Question: http://www.google.com/url?sa=t&rct=j&q=jdt_fundamentals&source=web&cd=1&ved=0CDIQFjAA&url=http%3A%2F%2Fwww.eclipsecon.org%2F2008%2Fsub%2Fattachments%2FJDT_fundamentals.ppt">JDT Tutorial an example code to get the type hierarchy using JDT.

How can I set the region (=set of java Elements) parameter?
When I have code A that has SubClass B, and SuperClass C. How can I set the region?
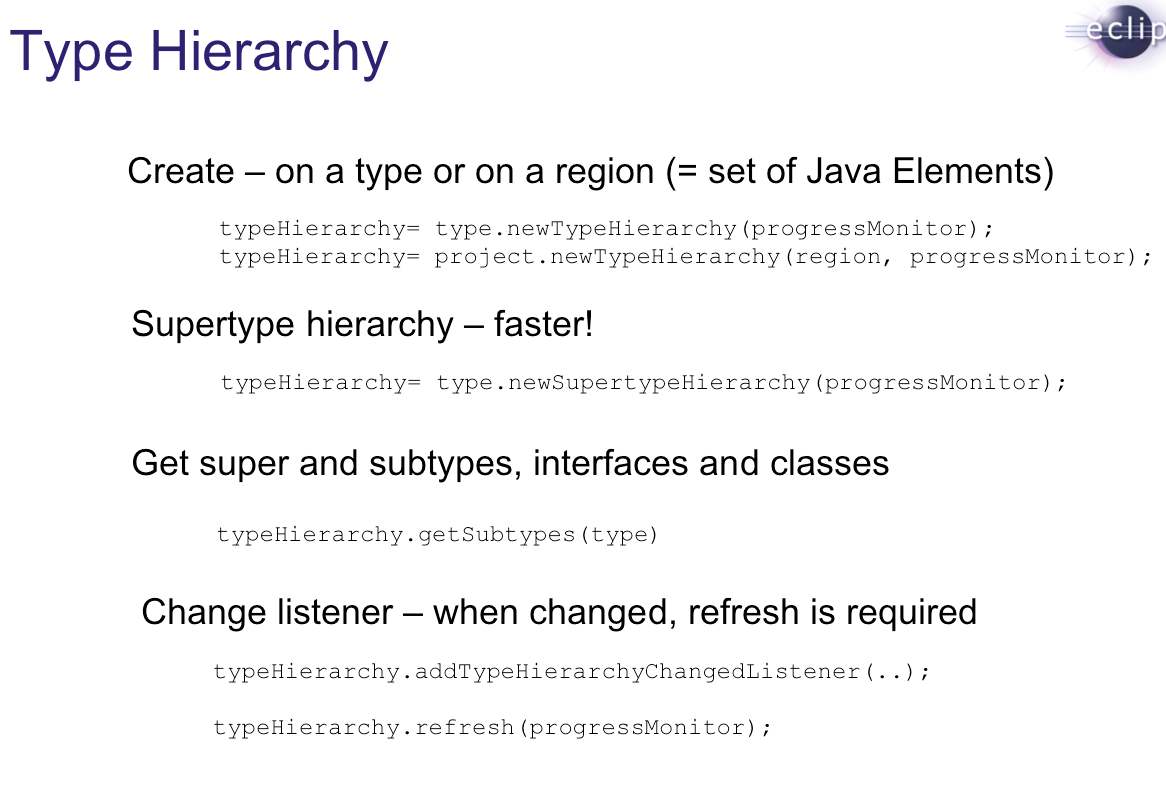
Answer: This code that I got hint from <URL> works fine.
'''
IRegion region = JavaCore.newRegion();
for (IJavaElement i : javaProject.getPackageFragmentRoots())
{
String elementName = i.getElementName();
if (!elementName.endsWith("jar") && !elementName.endsWith("zip"))
region.add(i);
}
NullProgressMonitor progressMonitor = new NullProgressMonitor();
// for getting a class hierarchy for type
ITypeHierarchy typeHierarchy= type.newTypeHierarchy(progressMonitor);
// for getting all the class hierarchies of the region in the project
ITypeHierarchy typeHierarchy= javaProject.newTypeHierarchy(region, progressMonitor);
}
'''
Related - <URL>